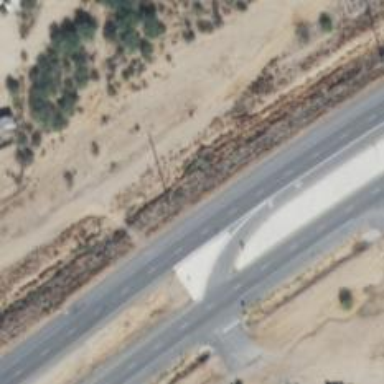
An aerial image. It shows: Primary link highway.